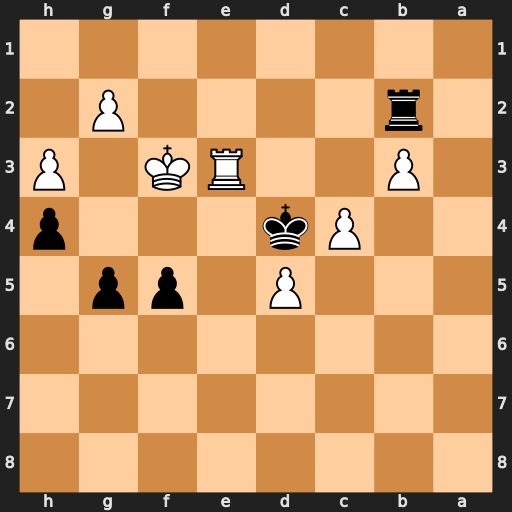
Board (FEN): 8/8/8/3P1pp1/2Pk3p/1P2RK1P/1r4P1/8
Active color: b
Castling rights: -
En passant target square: -
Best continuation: g4+ hxg4 fxg4+ Kxg4 Kxe3